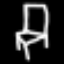
Label: chair